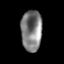
Tissue: lung
Cell type: Endothelial cells
Senescence score: 0.1907
Nuclear area (px): 836
Mean DAPI intensity: 126.185